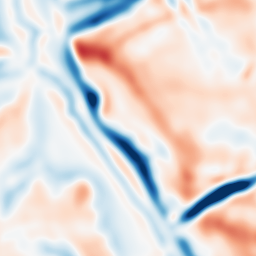
Category: multiscale
Decomposition family: dog
Decomposition parameters: sigma_low: 5
sigma_high: 5
Upsampling method: sinc_blackman
Upsampling parameters: scale: 2
kernel_size: 16
Upsampling scale: 2